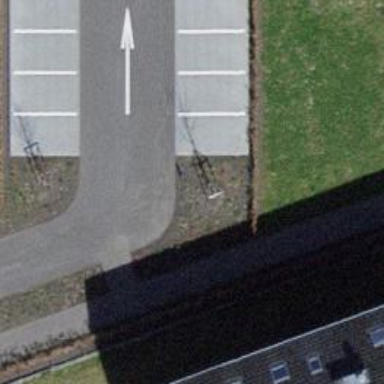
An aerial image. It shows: Parking aisle designated as service road.